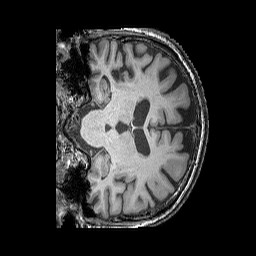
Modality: T1w
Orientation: coronal
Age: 64
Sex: male
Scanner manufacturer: siemens
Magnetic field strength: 3 T
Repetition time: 2.25 s
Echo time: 0.00411 s